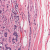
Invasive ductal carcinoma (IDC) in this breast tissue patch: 1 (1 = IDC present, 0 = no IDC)